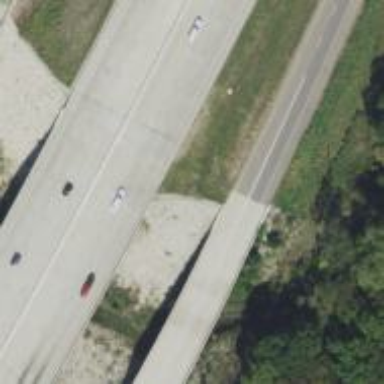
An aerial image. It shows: Asphalt tertiary road on bridge with frontage road.